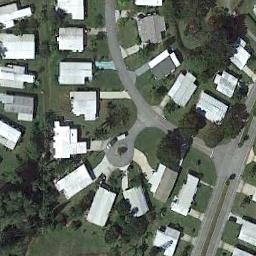
Label: residential